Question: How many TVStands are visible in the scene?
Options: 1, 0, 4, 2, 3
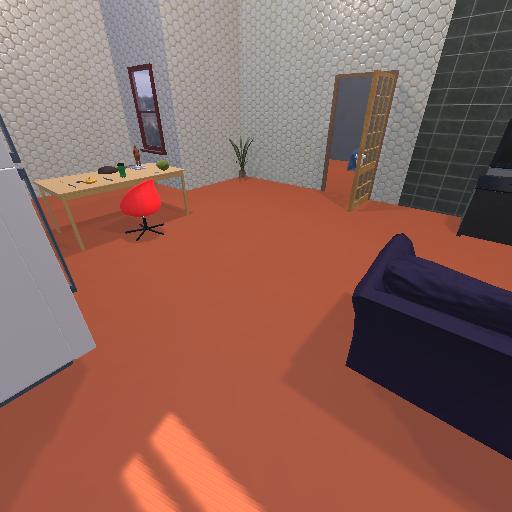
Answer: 1